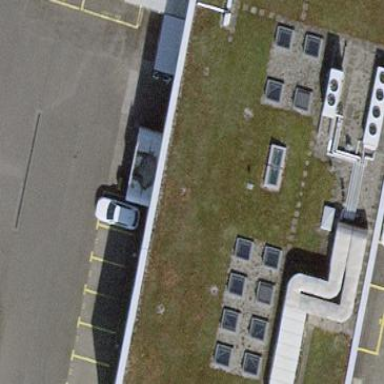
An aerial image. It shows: Commercial building.